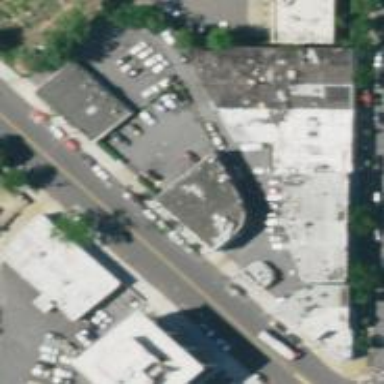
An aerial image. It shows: Retail area.